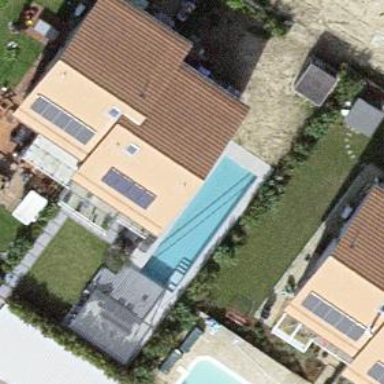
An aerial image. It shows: Swimming pool located in leisure land.